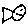
Label: fish